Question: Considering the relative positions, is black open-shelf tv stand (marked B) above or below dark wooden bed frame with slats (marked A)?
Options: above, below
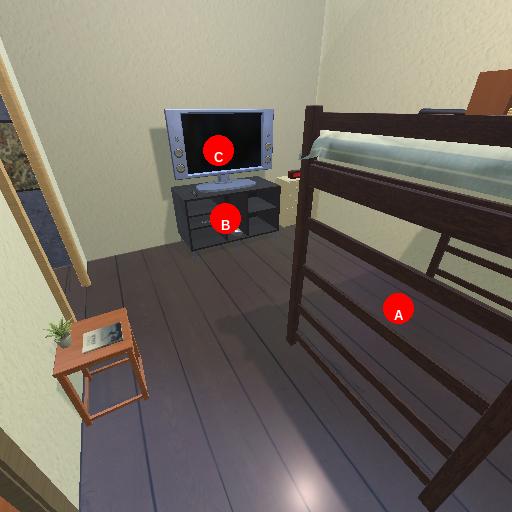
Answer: above